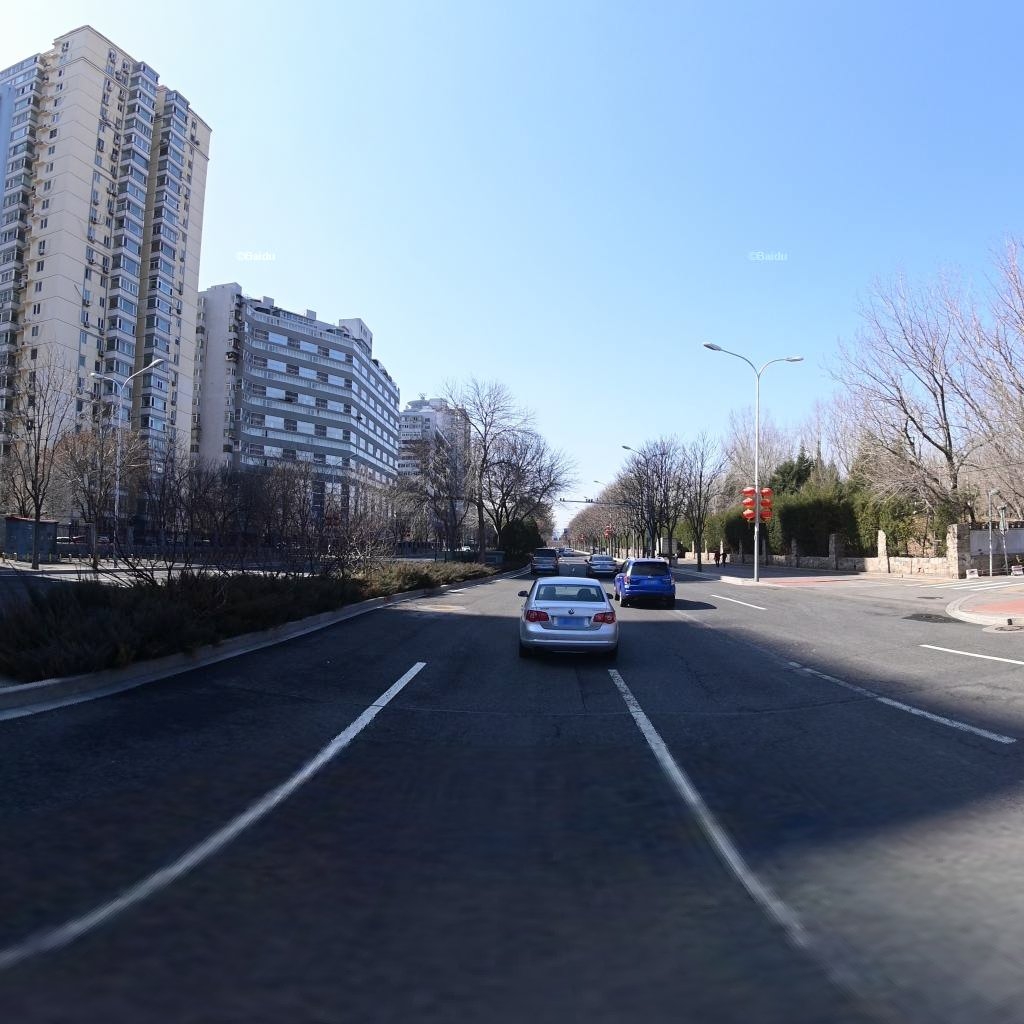
Region: Chaoyang
Road damage annotations: transverse patch, transverse crack, longitudinal crack, longitudinal crack